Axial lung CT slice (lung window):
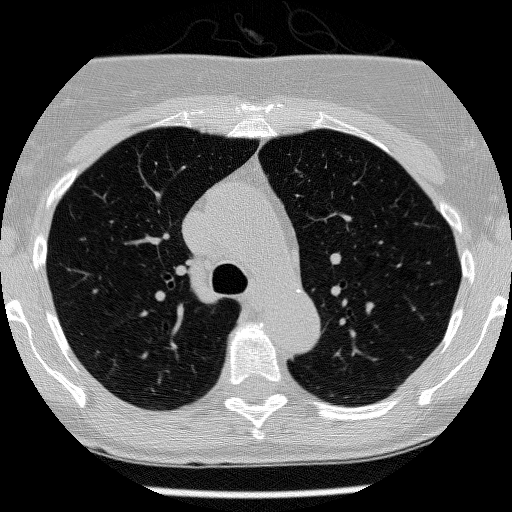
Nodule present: no